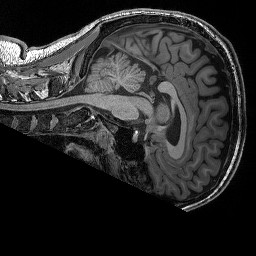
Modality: T1w
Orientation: sagittal
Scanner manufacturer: siemens
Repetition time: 2.25 s
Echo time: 0.00418 s